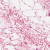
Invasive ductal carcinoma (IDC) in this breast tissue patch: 0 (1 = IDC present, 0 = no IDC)